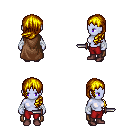
a pixel art fantasy rpg character, female body template, dark elf, purple skin, brown cape, red pants, blonde left-swept hairstyle, white cloth bandages, maroon shoes, dagger, four views (front, back, left, right), 2x2 character sprite sheet, small pixel art, hard edges, no anti-aliasing